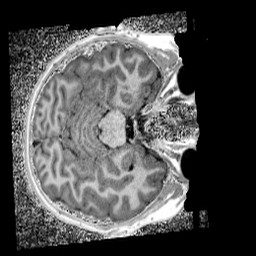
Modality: UNIT1_denoised
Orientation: axial
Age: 12
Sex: male
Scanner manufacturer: siemens
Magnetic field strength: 3 T
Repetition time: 4 s
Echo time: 0.00299 s